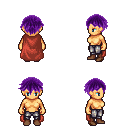
a pixel art fantasy rpg character, female body template, human, tanned skin, maroon cape, metal pants, purple short bangs hairstyle, brown shoes, four views (front, back, left, right), 2x2 character sprite sheet, small pixel art, hard edges, no anti-aliasing